Question: The following script should return the name of the departments and the number of employees that are in those departments, the Marketing,Executive and Sales departments have '0' employees but instead of '0' , the returned value is '1'. How can I correct it?
'''
select Department, Departments.DepartmentID, count(*) as 'NumOfEmps'
from Departments
left join Employees
on Employees.DepartmentID = Departments.DepartmentID
group by Departments.DepartmentID,Department
'''

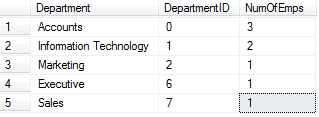
Answer: Don't use 'Count(*)' count the thing you want to count namely the employees.
'Count(*)' counts the whole row. Since there's always going to be at least one record for each Department in Departments when you do count(*) you'll always get at least 1
'''
SELECT d.Department, d.DepartmentID, count(e.EmployeeID)
FROM Departments d
LEFT JOIN employees e
ON d.DepartmentID = e.DepartmentID
GROUP BY
d.Department, d.DepartmentID
'''
<URL>